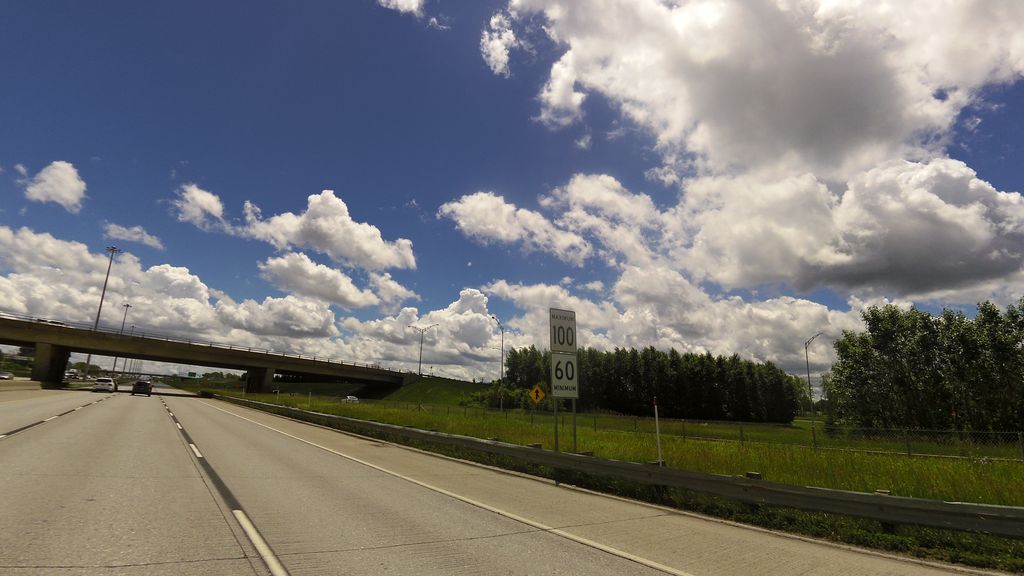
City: montreal